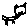
Label: cat